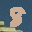
Label: 8